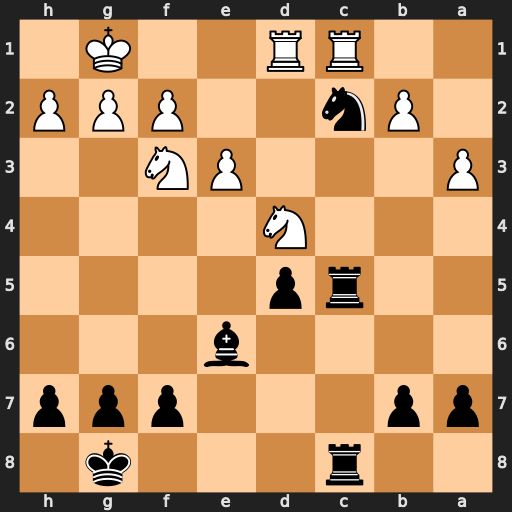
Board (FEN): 2r3k1/pp3ppp/4b3/2rp4/3N4/P3PN2/1Pn2PPP/2RR2K1
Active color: b
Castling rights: -
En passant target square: -
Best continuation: Nxd4 Rxc5 Nxf3+ gxf3 Rxc5